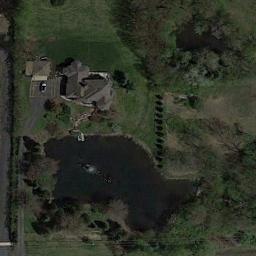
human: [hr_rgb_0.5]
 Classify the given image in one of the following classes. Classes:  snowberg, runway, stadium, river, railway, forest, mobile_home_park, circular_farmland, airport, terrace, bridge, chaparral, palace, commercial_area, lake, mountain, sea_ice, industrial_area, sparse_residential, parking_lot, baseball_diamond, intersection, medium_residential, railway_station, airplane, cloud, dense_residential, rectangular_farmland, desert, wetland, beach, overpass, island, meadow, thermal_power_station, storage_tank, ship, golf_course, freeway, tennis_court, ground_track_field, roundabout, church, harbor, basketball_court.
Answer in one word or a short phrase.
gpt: sparse_residential